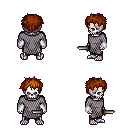
a pixel art fantasy rpg character, male body template, skeleton, chain mail, magenta pants, brunette bedhead hairstyle, white cloth bracers, dagger, four views (front, back, left, right), 2x2 character sprite sheet, small pixel art, hard edges, no anti-aliasing